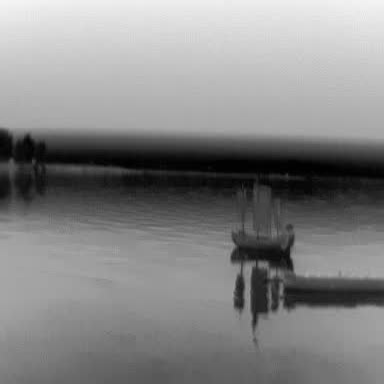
There are two objects shown in the infrared image, including a sailboat, and a liner.